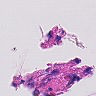
Metastatic tissue present: no